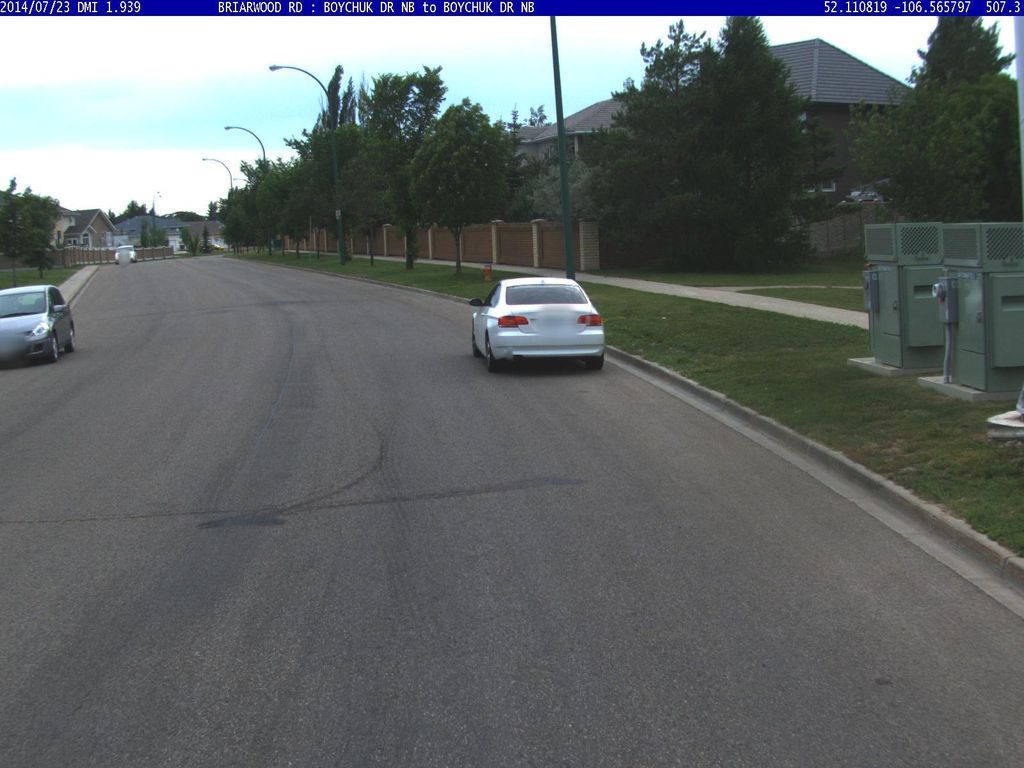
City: saskatoon